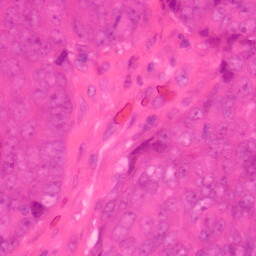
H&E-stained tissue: Colon